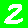
Digit: 2